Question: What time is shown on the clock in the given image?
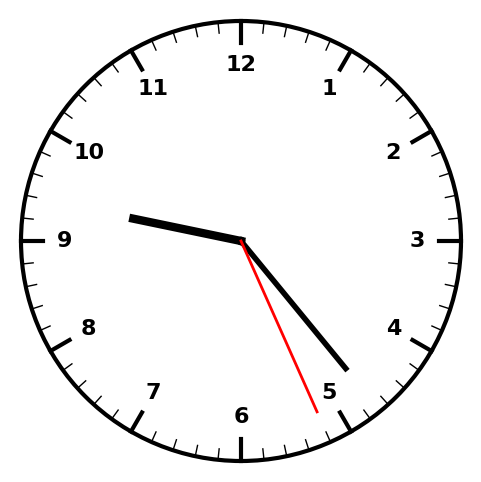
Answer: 09:23:26